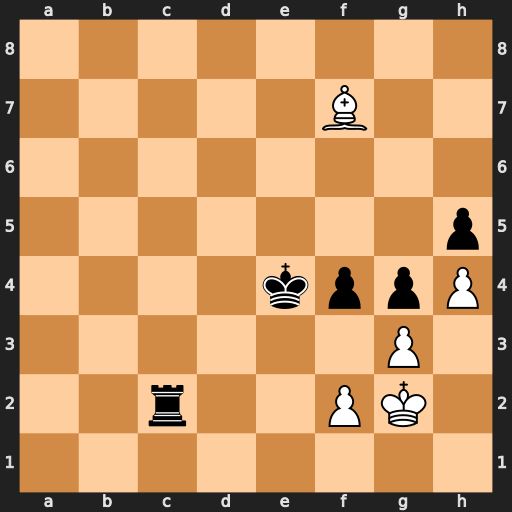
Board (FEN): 8/5B2/8/7p/4kppP/6P1/2r2PK1/8
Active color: w
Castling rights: -
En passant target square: -
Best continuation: Bg6+ Kd5 Bxc2